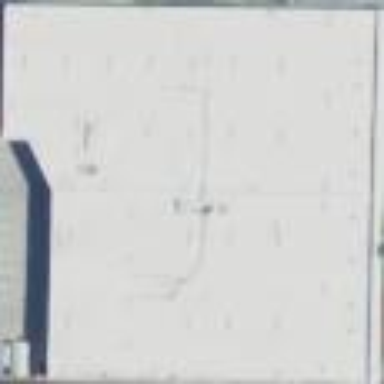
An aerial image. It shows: Warehouse building.